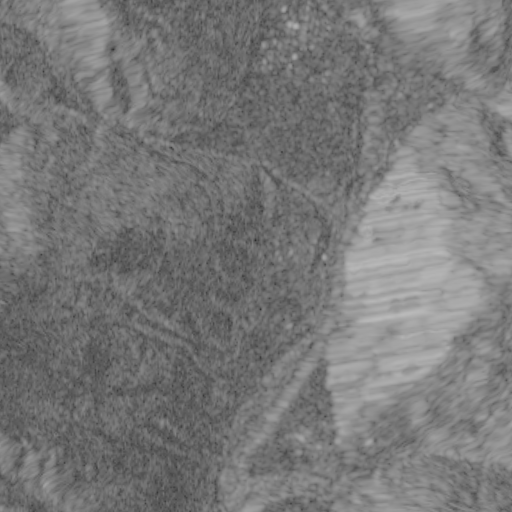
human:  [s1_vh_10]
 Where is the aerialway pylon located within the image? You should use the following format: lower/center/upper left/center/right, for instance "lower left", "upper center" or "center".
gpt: The aerialway pylon is located in the upper left of the image.
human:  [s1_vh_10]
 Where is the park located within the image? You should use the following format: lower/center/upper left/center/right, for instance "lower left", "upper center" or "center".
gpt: The park is located in the upper right of the image.
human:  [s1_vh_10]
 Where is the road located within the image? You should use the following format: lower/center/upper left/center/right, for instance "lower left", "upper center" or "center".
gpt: There is no road in the image.

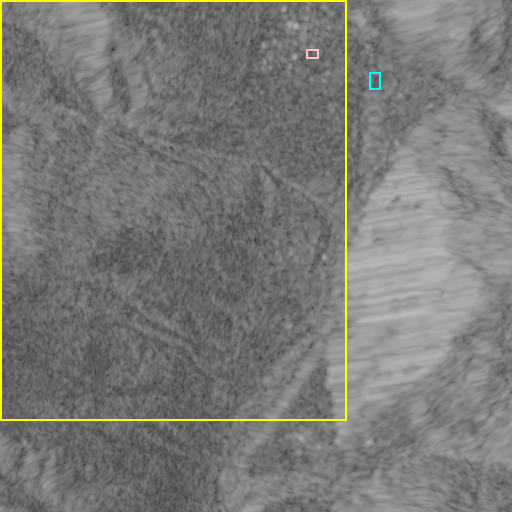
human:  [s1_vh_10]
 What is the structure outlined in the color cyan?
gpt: The structure outlined in cyan is a park.
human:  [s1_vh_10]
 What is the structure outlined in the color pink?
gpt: The structure outlined in pink is a parking lot.
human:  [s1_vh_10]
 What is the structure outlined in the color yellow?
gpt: The structure outlined in yellow is a ski resort.
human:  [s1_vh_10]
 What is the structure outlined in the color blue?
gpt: There is no blue outline.